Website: bh-photo
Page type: account-selection
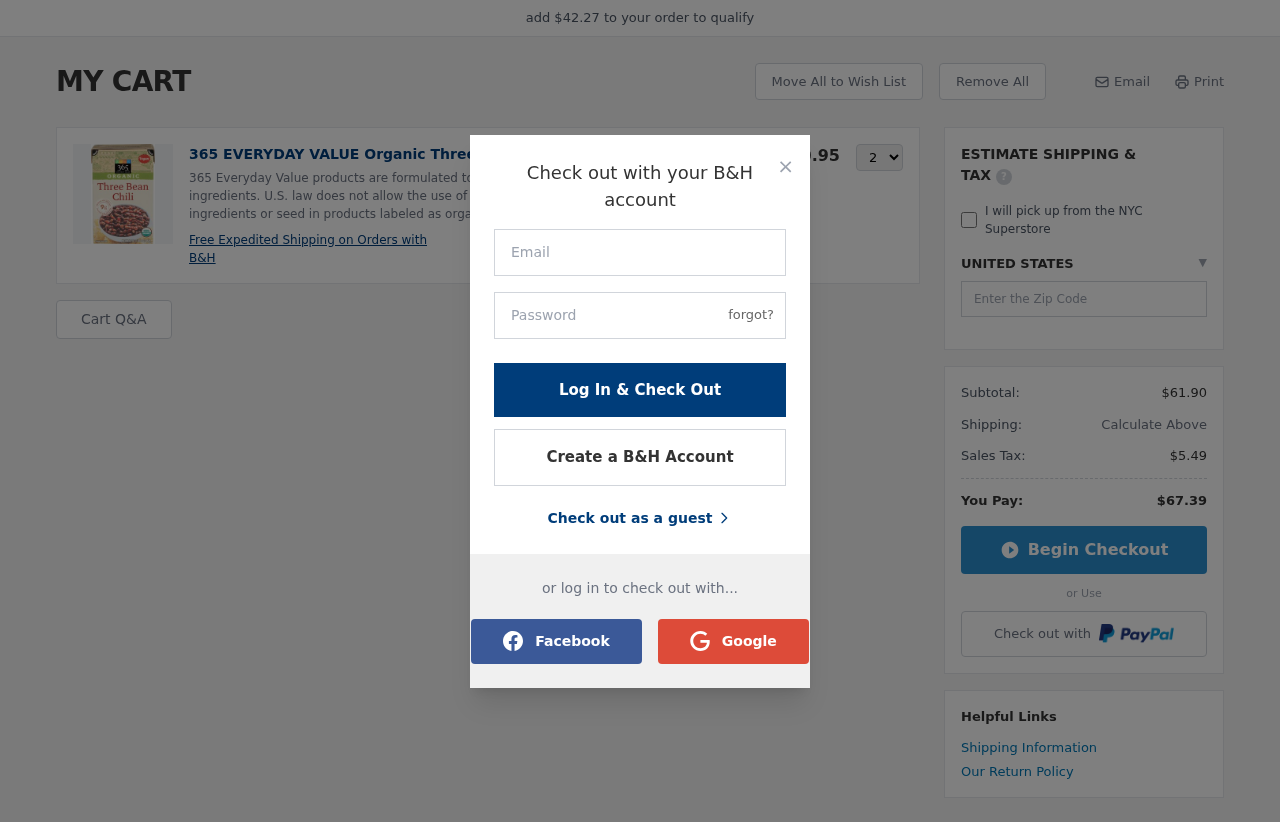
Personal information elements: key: PII_COUNTRY
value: UNITED STATES
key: PII_LOGIN_USERNAME
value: melissa729
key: PII_POSTCODE
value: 64962
Product elements: key: PRODUCT1_DESC
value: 365 Everyday Value products are formulated to avoid genetically engineered ingredients. U.S. law does not allow the use of genetically engineered ingredients or seed in products labeled as organic.
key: PRODUCT1_NAME
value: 365 EVERYDAY VALUE Organic Three Bean Chili, 17 OZ
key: PRODUCT1_PRICE
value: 30.95
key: PRODUCT1_QUANTITY
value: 2
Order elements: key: ORDER_SUBTOTAL
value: $61.90
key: ORDER_TAX
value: $5.49
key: ORDER_TOTAL
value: $67.39
Other elements: key: AMOUNT_TO_QUALIFY
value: $42.27